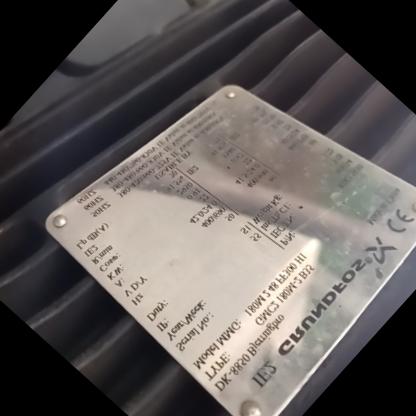
Klasa: tabliczka-znamionowa